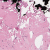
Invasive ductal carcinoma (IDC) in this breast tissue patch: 0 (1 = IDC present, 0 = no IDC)